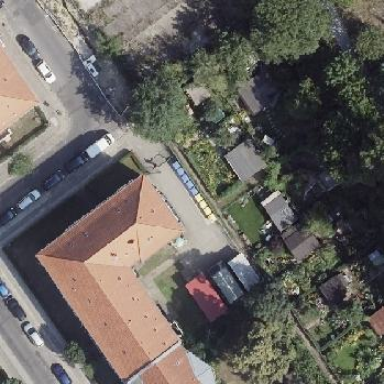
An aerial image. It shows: Apartment building with hipped roof.